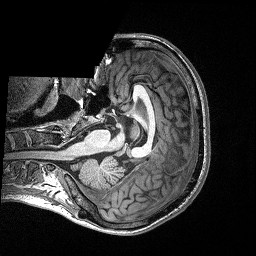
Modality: T1w
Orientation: axial
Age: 23
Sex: male
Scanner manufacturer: siemens
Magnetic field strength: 3 T
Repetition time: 2.4 s
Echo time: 0.03 s